Interaction volume radius: 5 \u00c5
Interaction volume height: 20 \u00c5
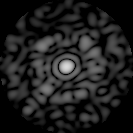
Disorder parameter: 0.8314